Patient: sex M, age 65
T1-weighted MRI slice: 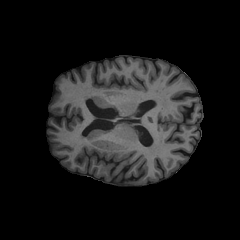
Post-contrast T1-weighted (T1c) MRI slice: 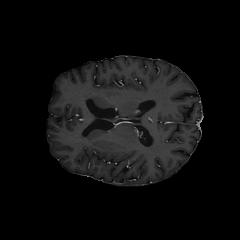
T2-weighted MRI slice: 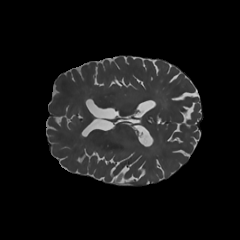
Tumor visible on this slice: no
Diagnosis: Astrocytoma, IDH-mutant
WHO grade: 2